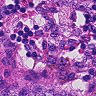
Metastatic tissue present: yes